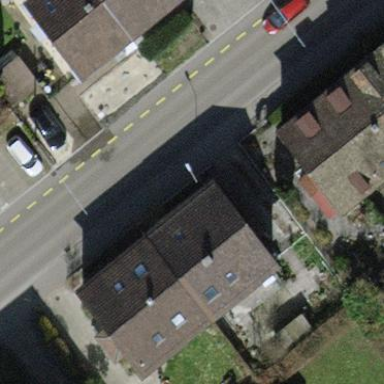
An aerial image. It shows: Semidetached house with gabled roof made of tiles.